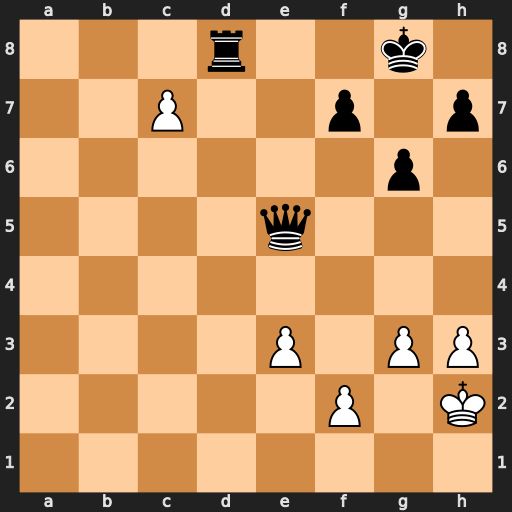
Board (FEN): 3r2k1/2P2p1p/6p1/4q3/8/4P1PP/5P1K/8
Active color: w
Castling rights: -
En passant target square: -
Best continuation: cxd8=Q+ Kg7 Qd4 Qxd4 exd4